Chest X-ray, PA view. Patient: 40 years old, sex M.
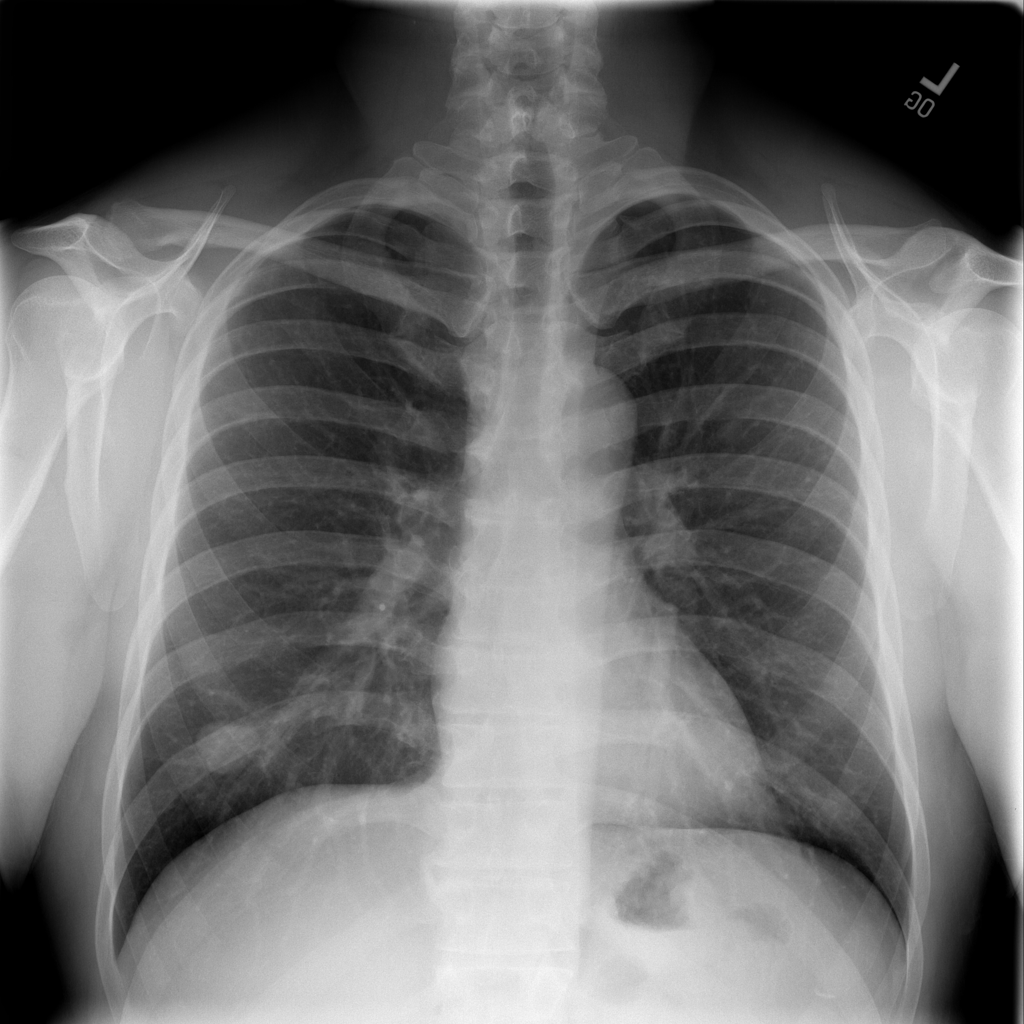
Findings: Nodule